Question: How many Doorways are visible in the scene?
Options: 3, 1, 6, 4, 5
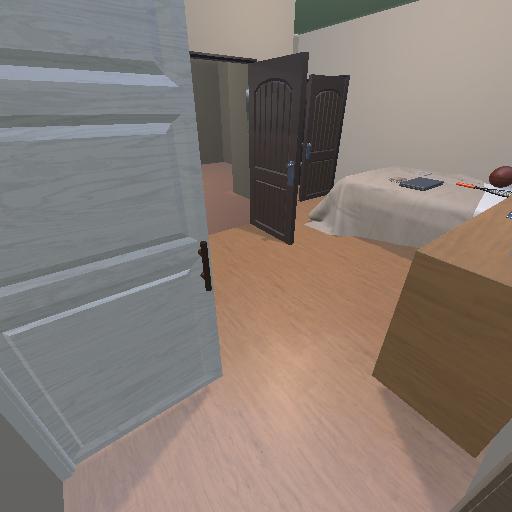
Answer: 3